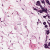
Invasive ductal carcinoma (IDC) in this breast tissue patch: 0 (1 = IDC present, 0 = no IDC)